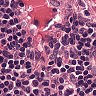
Metastatic tissue present: no